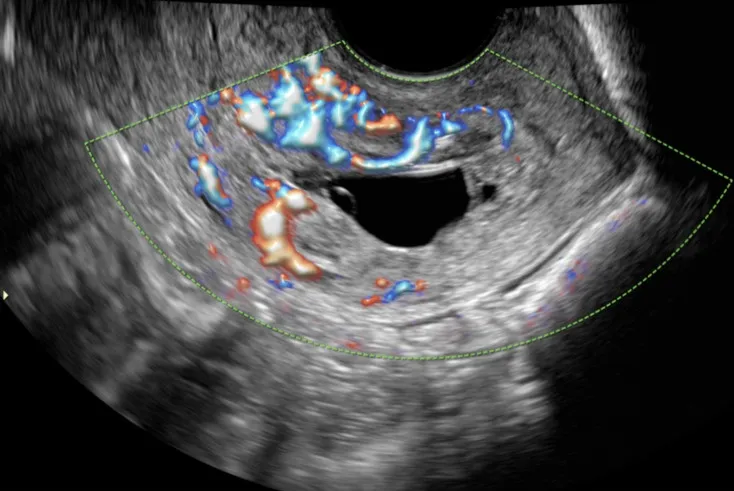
Transvaginal pelvic ultrasound at representation with trophoblastic tissue at the cervix and marked vascularity.
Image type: radiology (ultrasound)